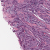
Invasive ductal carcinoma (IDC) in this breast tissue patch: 1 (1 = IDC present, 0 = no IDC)